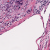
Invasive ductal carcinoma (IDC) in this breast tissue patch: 1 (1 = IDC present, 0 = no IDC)